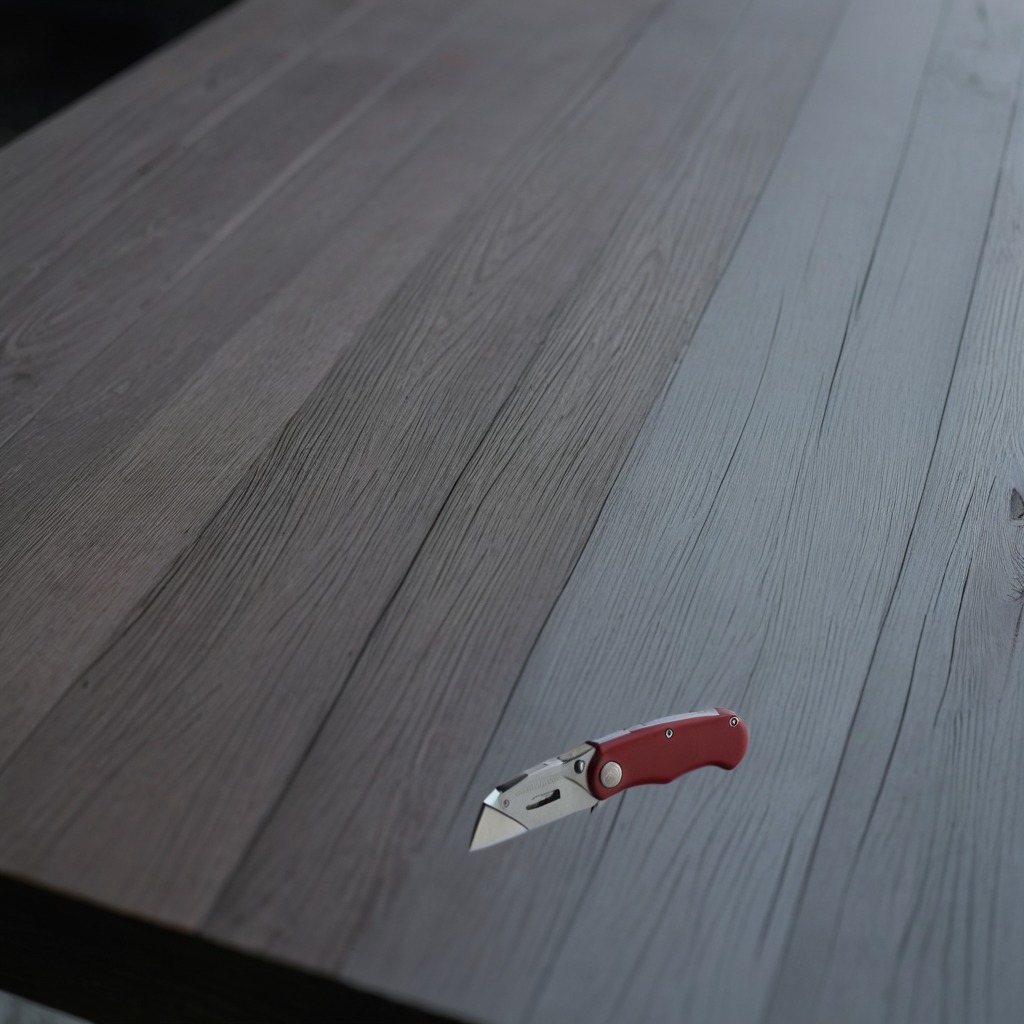
A utility knife is lying on a table with faint burn marks in a small garage at twilight.